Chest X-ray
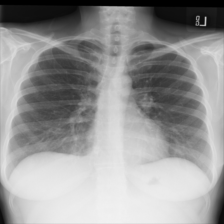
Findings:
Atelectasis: negative
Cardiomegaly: negative
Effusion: negative
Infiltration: negative
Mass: negative
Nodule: negative
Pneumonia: negative
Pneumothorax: negative
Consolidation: negative
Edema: negative
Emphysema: negative
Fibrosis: negative
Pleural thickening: negative
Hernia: negative